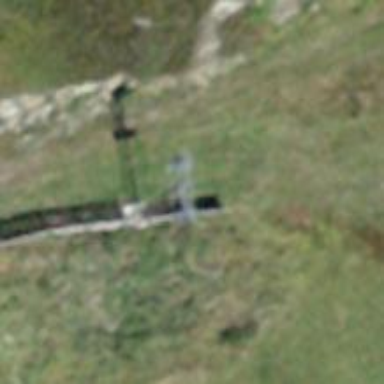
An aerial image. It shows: Pylon for aerialway.